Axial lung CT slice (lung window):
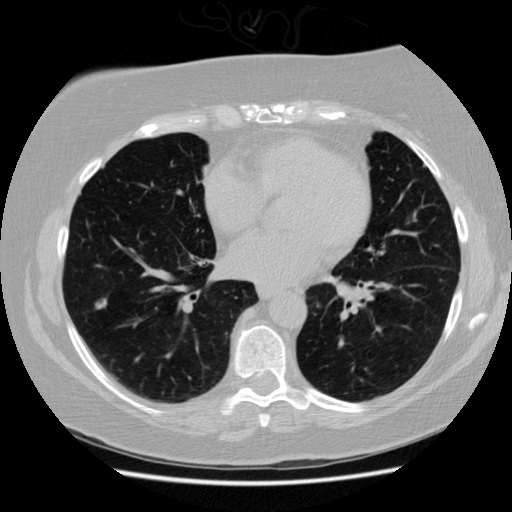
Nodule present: yes
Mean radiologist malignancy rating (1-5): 3